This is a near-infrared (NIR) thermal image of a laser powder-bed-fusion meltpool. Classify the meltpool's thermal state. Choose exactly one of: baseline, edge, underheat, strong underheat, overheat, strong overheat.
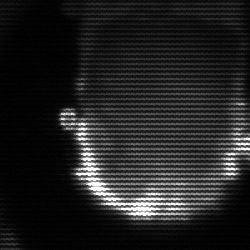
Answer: baseline